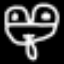
Label: frog